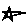
Label: star